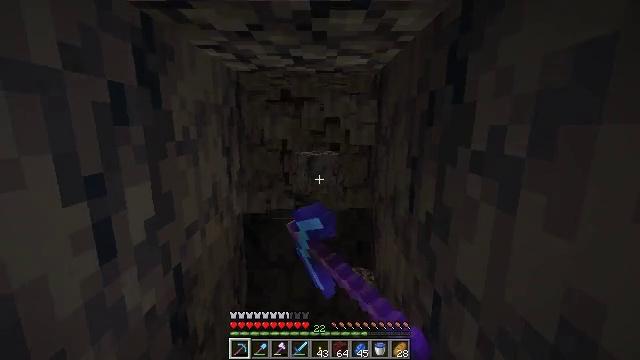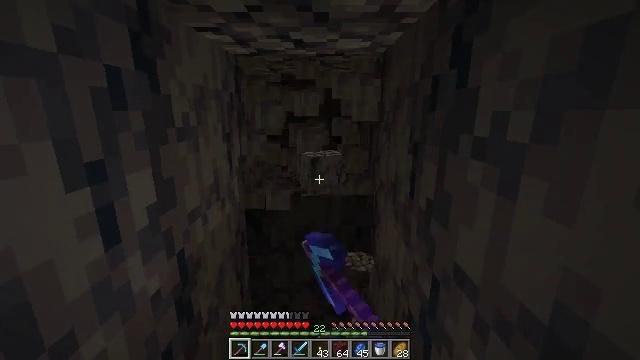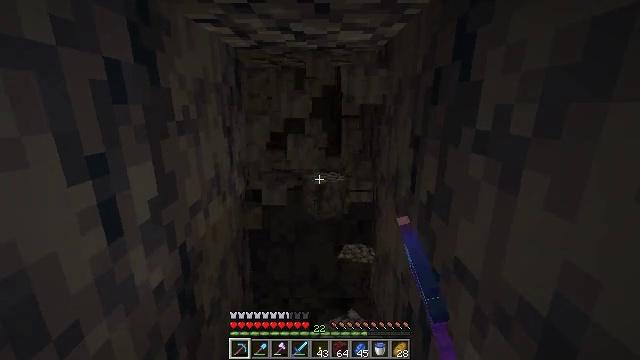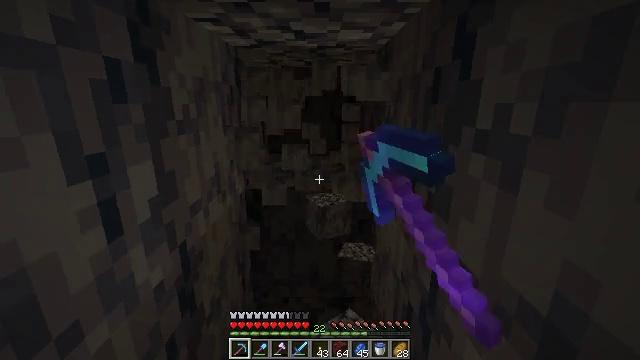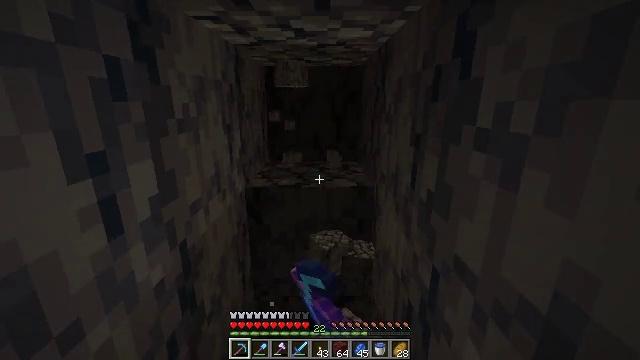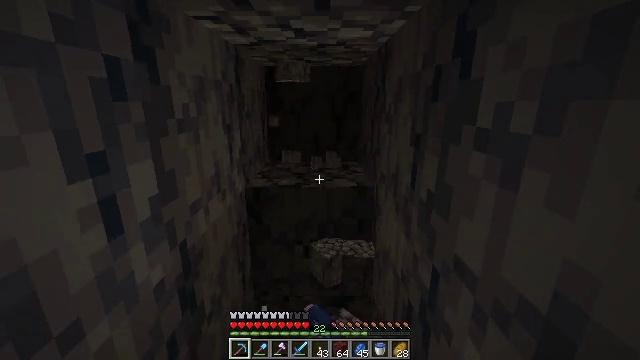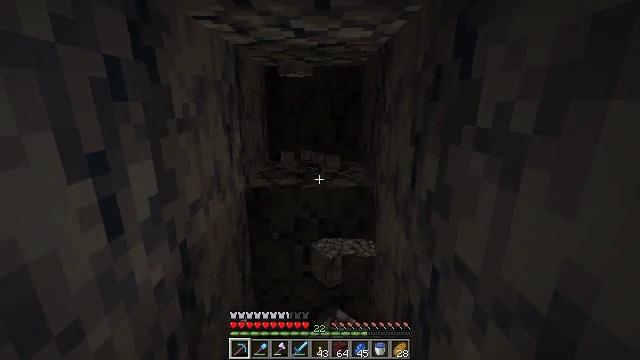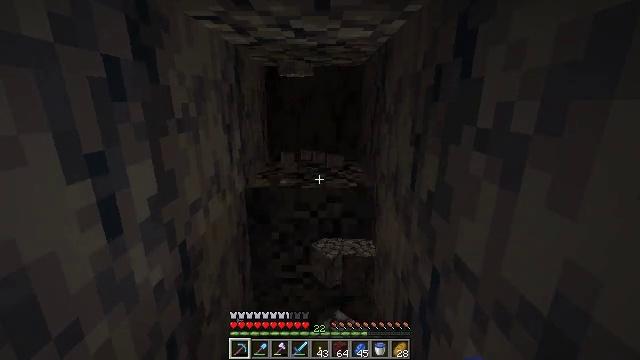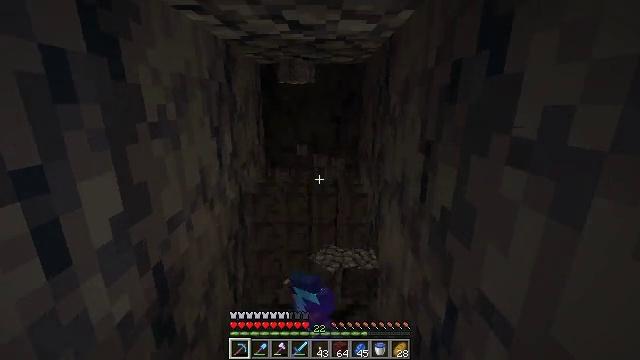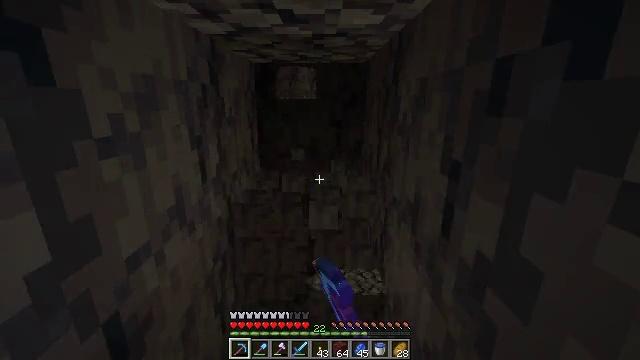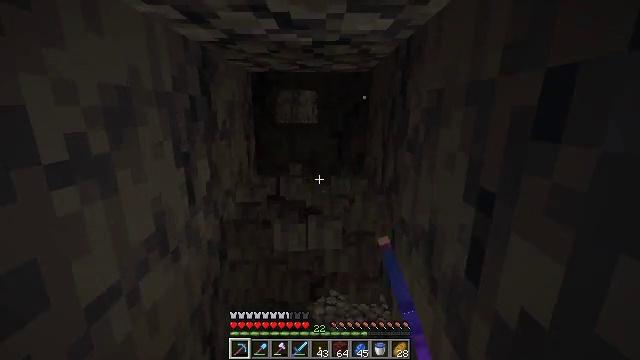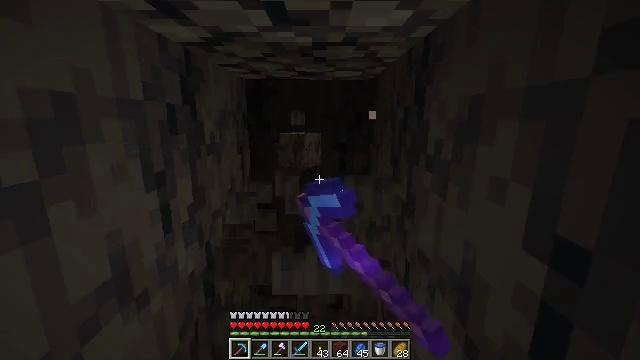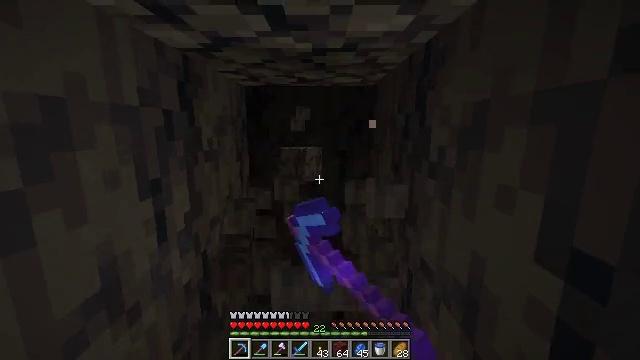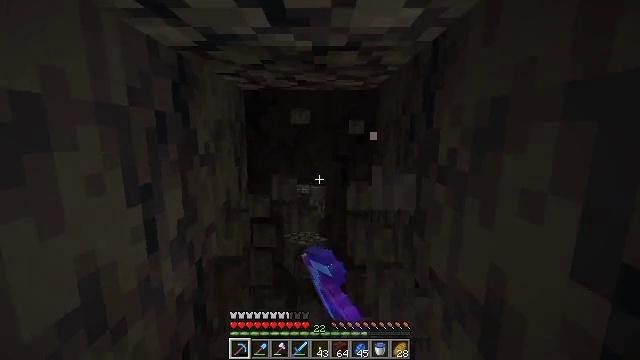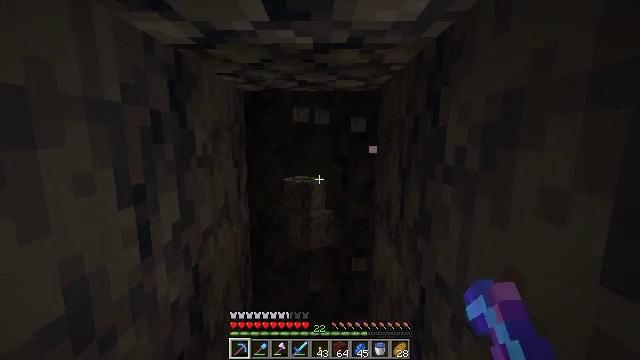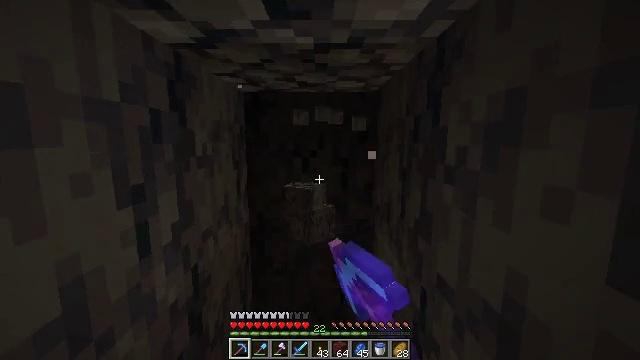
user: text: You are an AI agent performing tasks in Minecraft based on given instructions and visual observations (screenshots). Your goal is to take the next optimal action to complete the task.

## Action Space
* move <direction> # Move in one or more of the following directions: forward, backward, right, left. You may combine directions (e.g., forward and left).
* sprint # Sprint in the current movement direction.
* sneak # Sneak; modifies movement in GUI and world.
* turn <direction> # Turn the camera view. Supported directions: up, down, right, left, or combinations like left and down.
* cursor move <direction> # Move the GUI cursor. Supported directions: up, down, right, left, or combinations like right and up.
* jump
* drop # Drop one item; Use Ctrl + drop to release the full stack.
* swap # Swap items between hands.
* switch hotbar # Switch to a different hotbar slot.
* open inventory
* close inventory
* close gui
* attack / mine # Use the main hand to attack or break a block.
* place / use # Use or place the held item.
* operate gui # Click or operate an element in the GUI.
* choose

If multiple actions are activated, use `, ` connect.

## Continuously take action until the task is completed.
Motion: motion action
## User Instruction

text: Obtain basalt from the terrain.
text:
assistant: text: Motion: turn down, attack / mine
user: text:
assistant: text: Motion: turn down, attack / mine
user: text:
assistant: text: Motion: attack / mine
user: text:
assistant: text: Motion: attack / mine
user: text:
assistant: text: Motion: attack / mine
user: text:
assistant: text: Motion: attack / mine
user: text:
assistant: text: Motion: move forward, attack / mine
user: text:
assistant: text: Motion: move forward, attack / mine
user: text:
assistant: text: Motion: move forward, attack / mine
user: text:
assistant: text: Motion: move forward, turn up, attack / mine
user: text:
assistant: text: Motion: turn up, attack / mine
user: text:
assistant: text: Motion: turn up, attack / mine
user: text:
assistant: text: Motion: turn up, attack / mine
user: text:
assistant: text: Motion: attack / mine
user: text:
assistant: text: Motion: attack / mine
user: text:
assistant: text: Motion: attack / mine
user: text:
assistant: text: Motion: attack / mine
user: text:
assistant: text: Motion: attack / mine
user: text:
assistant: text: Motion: attack / mine
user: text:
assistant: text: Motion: turn down, attack / mine
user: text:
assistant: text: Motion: turn down, attack / mine
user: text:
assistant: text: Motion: turn down, attack / mine
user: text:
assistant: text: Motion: turn down, attack / mine
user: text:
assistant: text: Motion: attack / mine
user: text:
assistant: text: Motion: attack / mine
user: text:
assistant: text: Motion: attack / mine
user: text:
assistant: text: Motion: move forward, attack / mine
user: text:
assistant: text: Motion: move forward, attack / mine
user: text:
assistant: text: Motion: move forward, attack / mine
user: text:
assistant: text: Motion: move forward, attack / mine